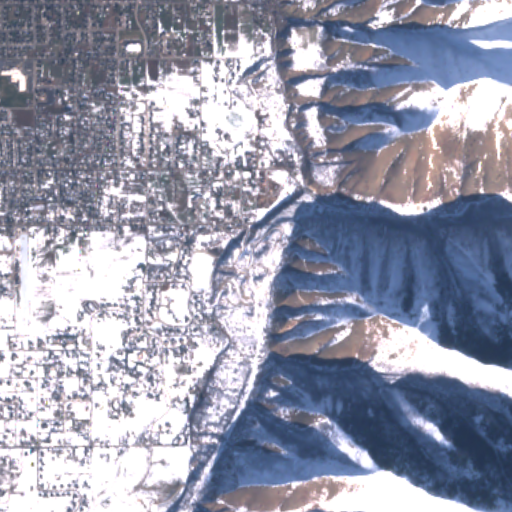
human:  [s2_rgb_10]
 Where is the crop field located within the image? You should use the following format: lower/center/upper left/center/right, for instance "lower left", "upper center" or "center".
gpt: The crop field is located in the upper left of the image.
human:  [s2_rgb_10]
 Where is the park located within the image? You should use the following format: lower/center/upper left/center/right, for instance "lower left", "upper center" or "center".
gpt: The park is located in the upper left of the image.
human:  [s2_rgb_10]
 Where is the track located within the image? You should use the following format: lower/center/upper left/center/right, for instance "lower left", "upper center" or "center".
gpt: There is no track in the image.